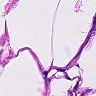
Metastatic tissue present: no